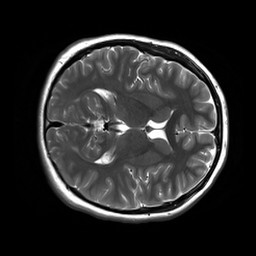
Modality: T2w
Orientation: axial
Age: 26
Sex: female
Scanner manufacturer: siemens
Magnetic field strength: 3 T
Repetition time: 8.53 s
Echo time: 0.091 s